Question: I'd like to implement web service consumer with mulesoft. I have followed the guide of Mule at address: <URL> . When I have arrived to insert Data mapper Trasformer I have seen that the windows for setting parameters don't pre-populates.
Why?

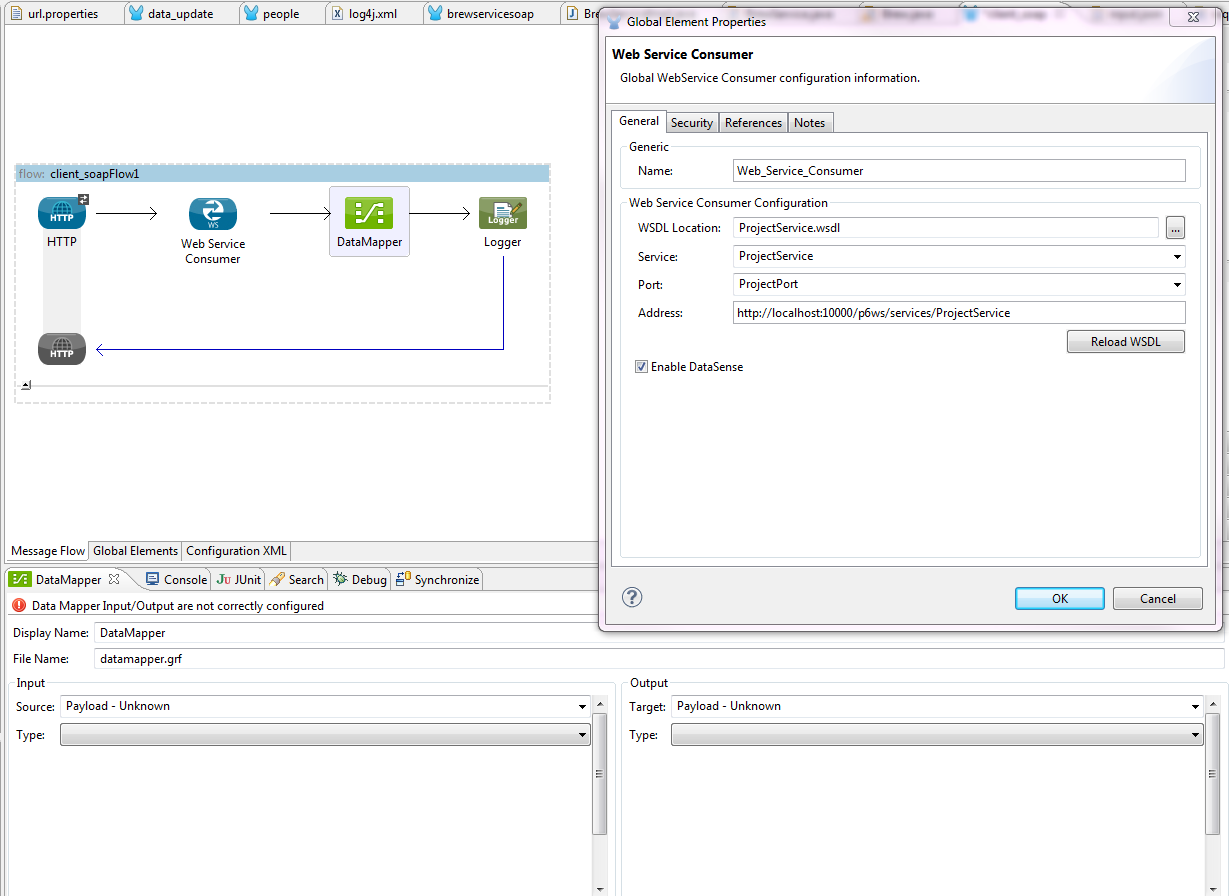
Answer: the first step of using web service-consumer was to drag the the web-service consumer component into to flow by defining required parameters like wsdl url. Then drag the datampper before the ws-consumer component which load the ws definition to the traget side of datamapper.